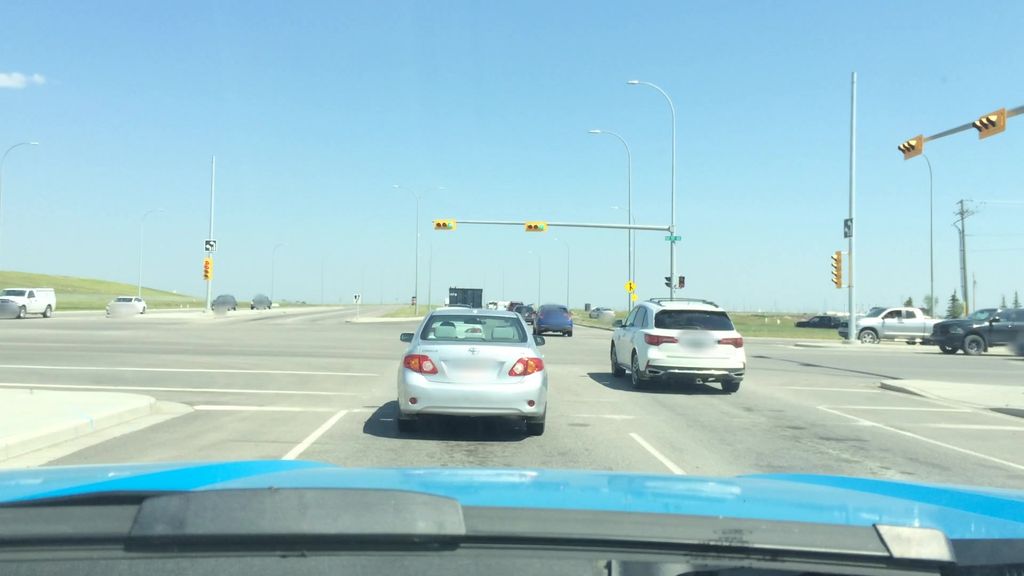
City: calgary